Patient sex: F
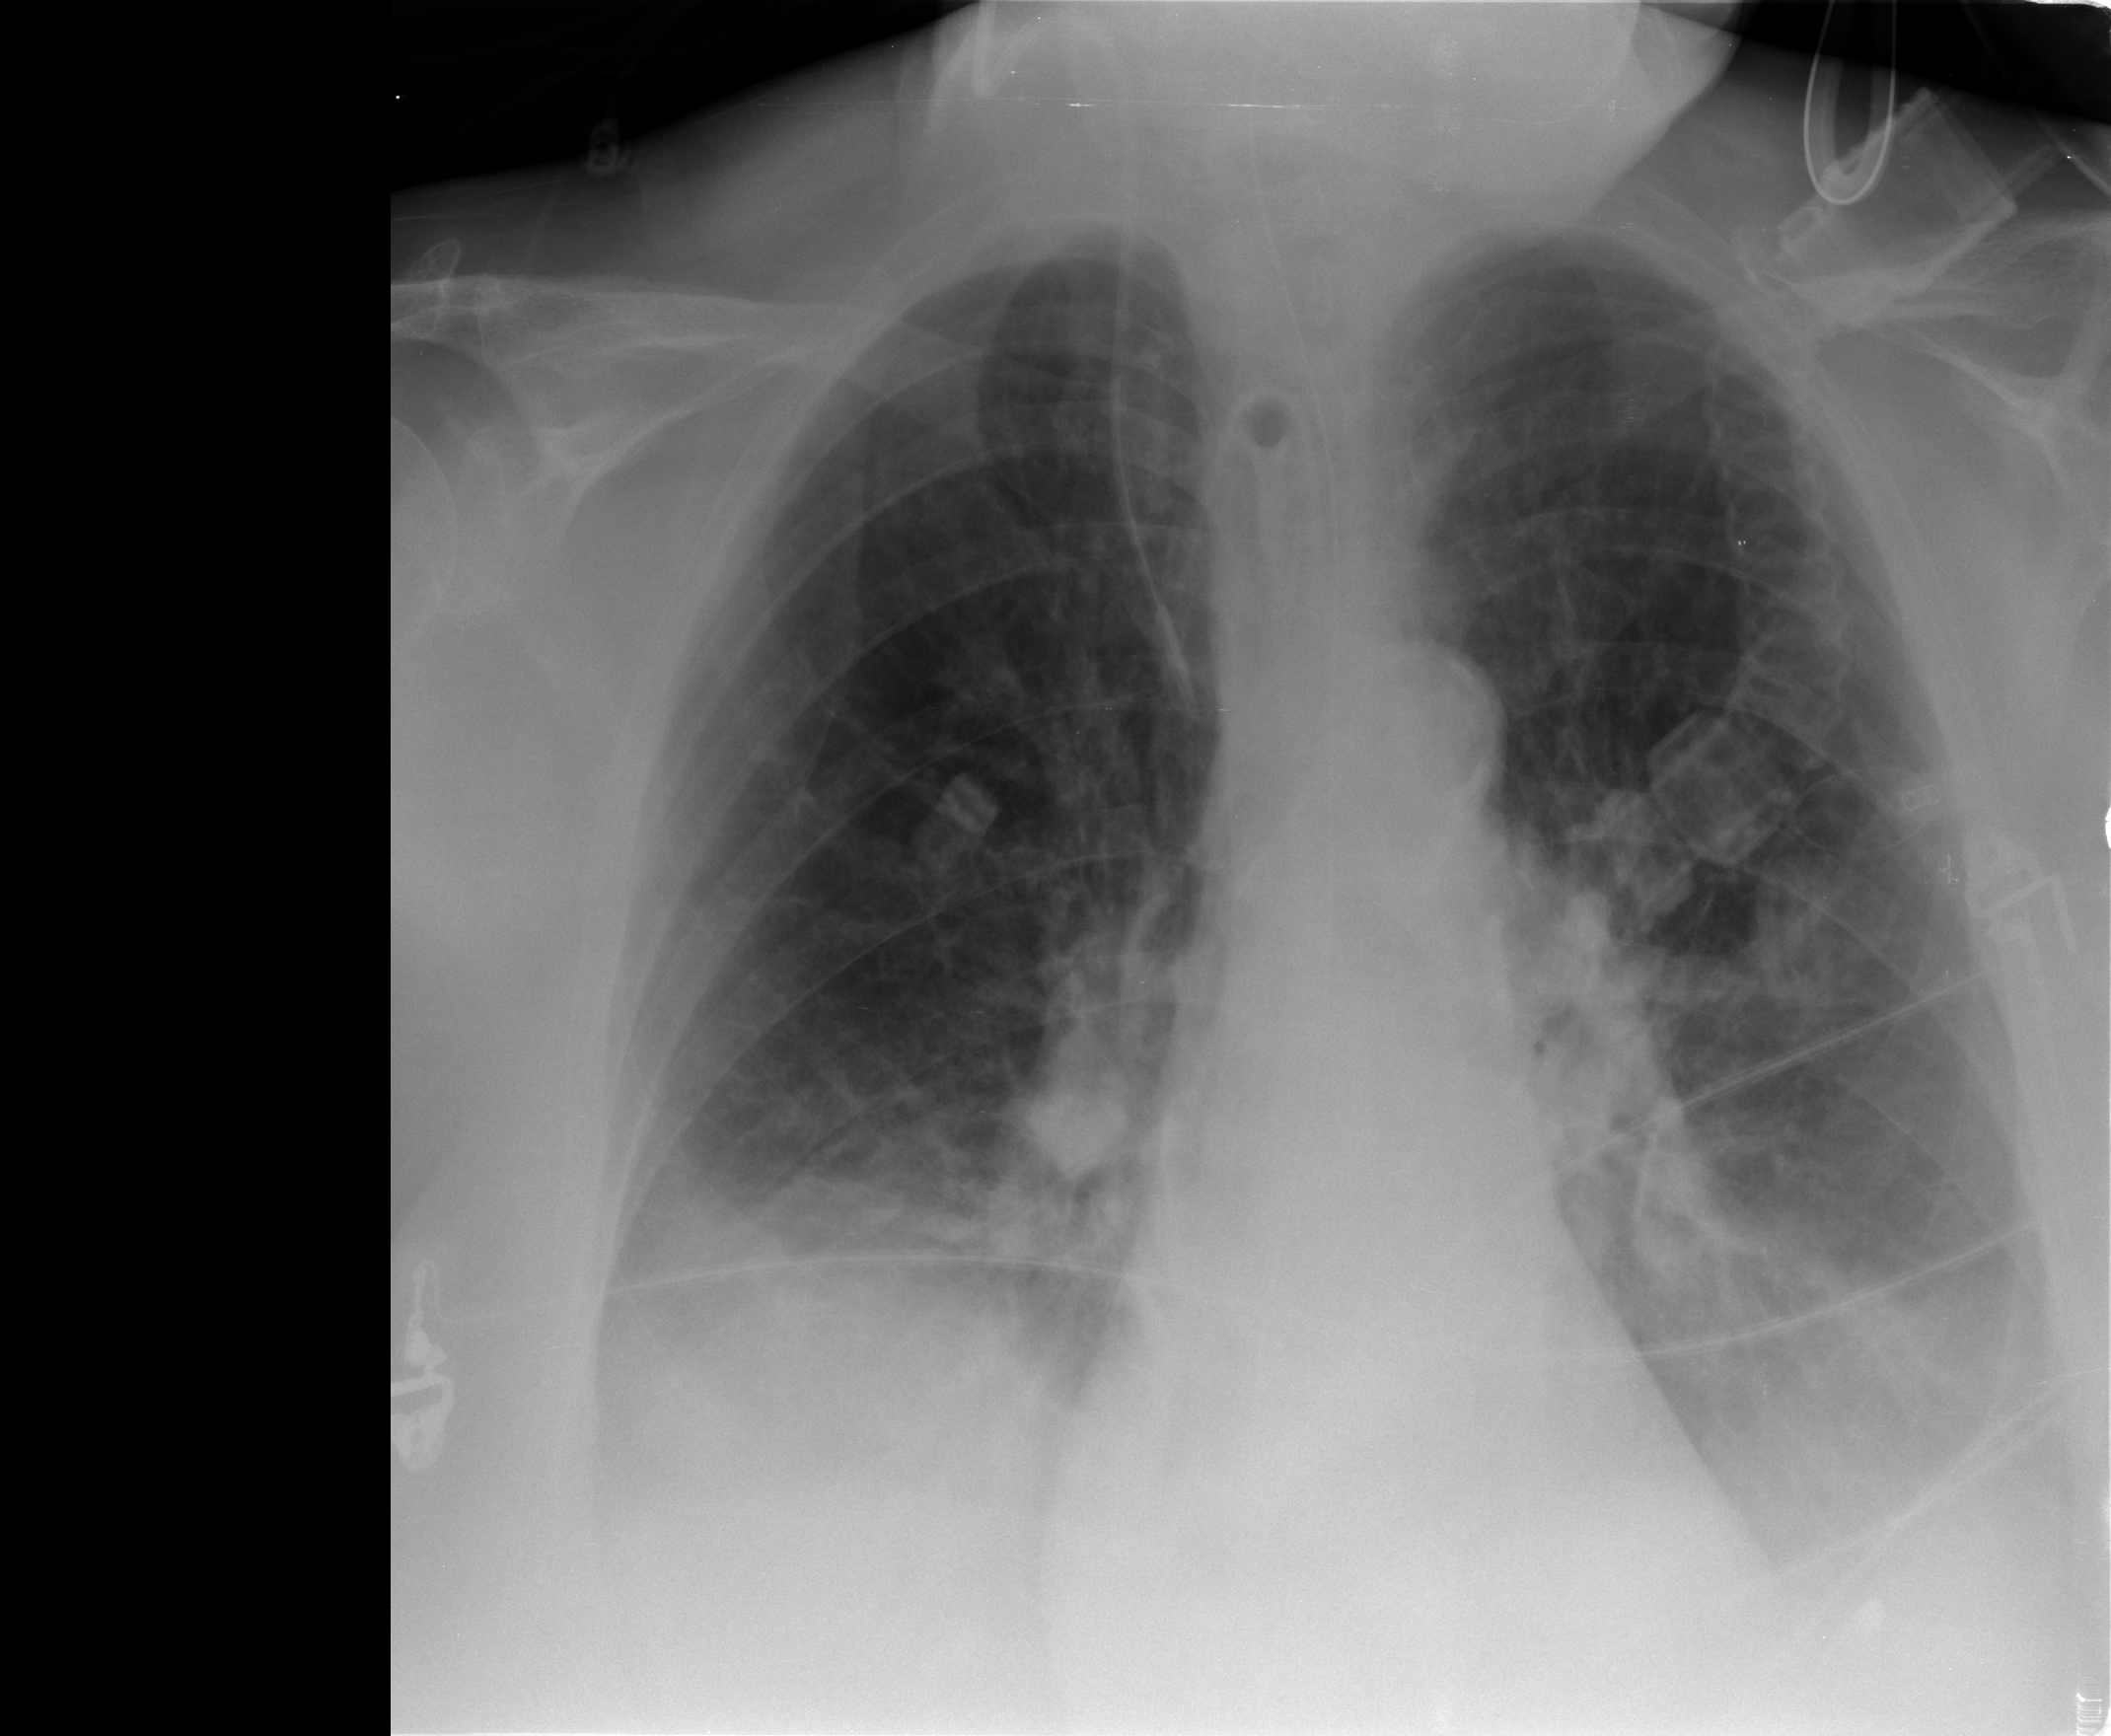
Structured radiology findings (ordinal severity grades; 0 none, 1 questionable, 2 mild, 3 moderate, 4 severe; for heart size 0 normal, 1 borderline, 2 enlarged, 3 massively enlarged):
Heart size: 0
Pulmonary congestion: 2
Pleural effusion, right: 2
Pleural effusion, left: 2
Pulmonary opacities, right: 0
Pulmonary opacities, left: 0
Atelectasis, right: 2
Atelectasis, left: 2